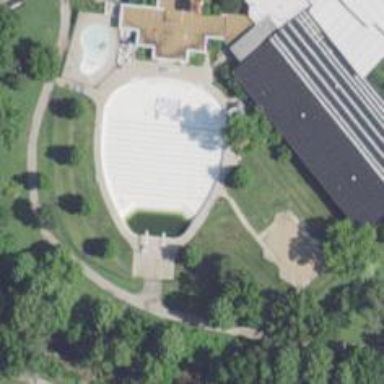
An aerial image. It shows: Outdoor swimming pool. The inground pool is designed for swimming leisurely.